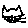
Label: cat